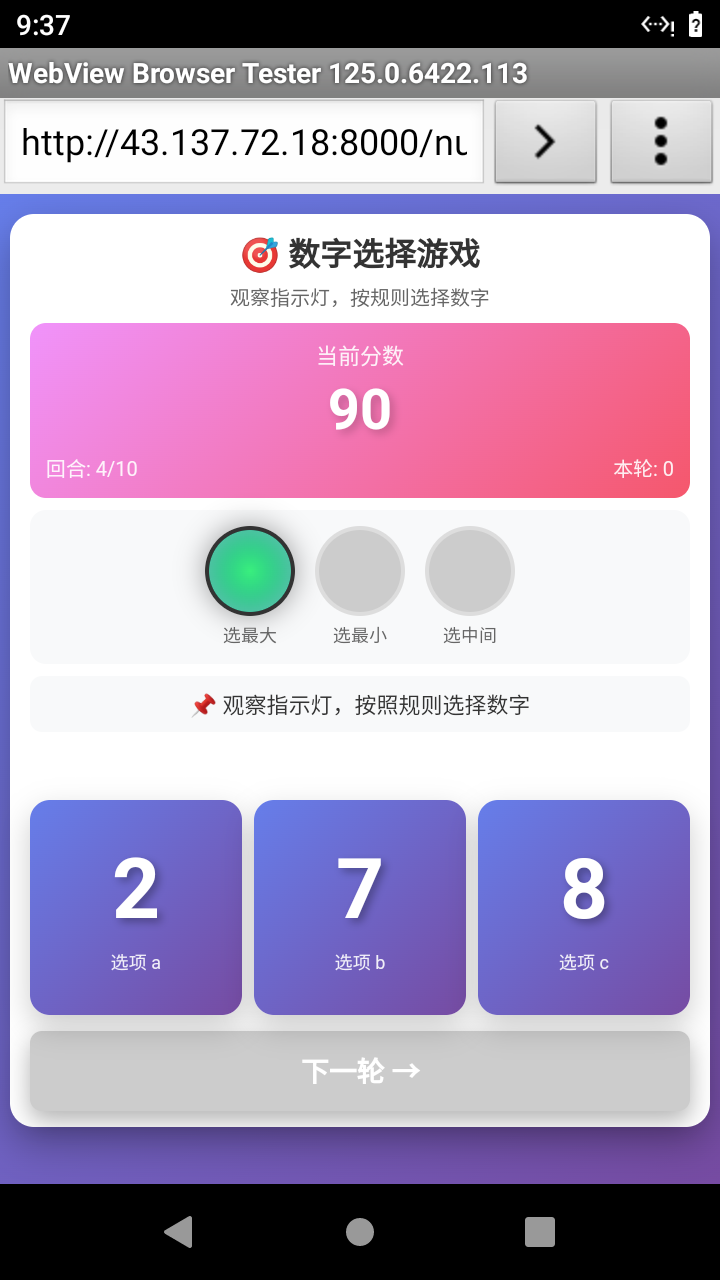

Select the correct number based on the traffic light color.
Answer: 2